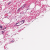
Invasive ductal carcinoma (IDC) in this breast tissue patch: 0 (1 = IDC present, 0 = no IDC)